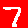
Digit: 7